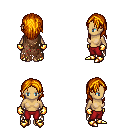
a pixel art fantasy rpg character, female body template, human, tanned skin, brown tattered cape, red pants, dark blonde long hairstyle, gold gloves, gold boots, four views (front, back, left, right), 2x2 character sprite sheet, small pixel art, hard edges, no anti-aliasing